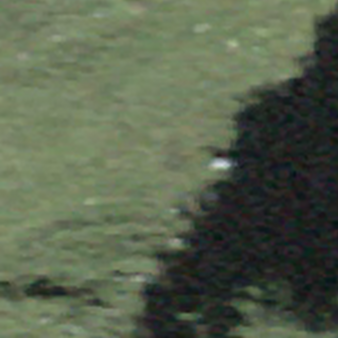
Label: other